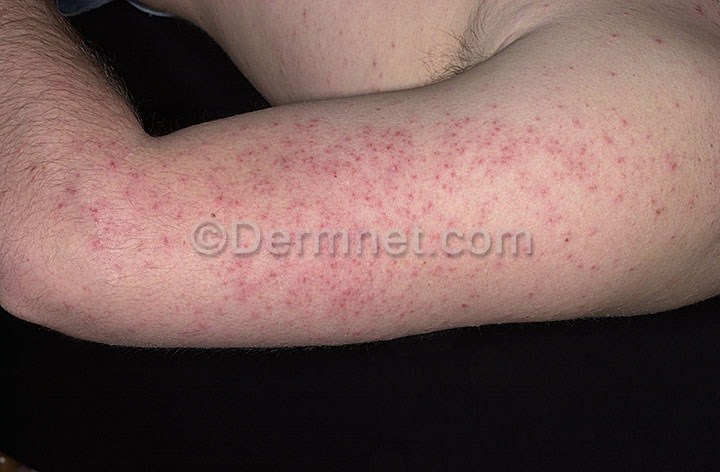
Disease: Atopic Dermatitis Photos